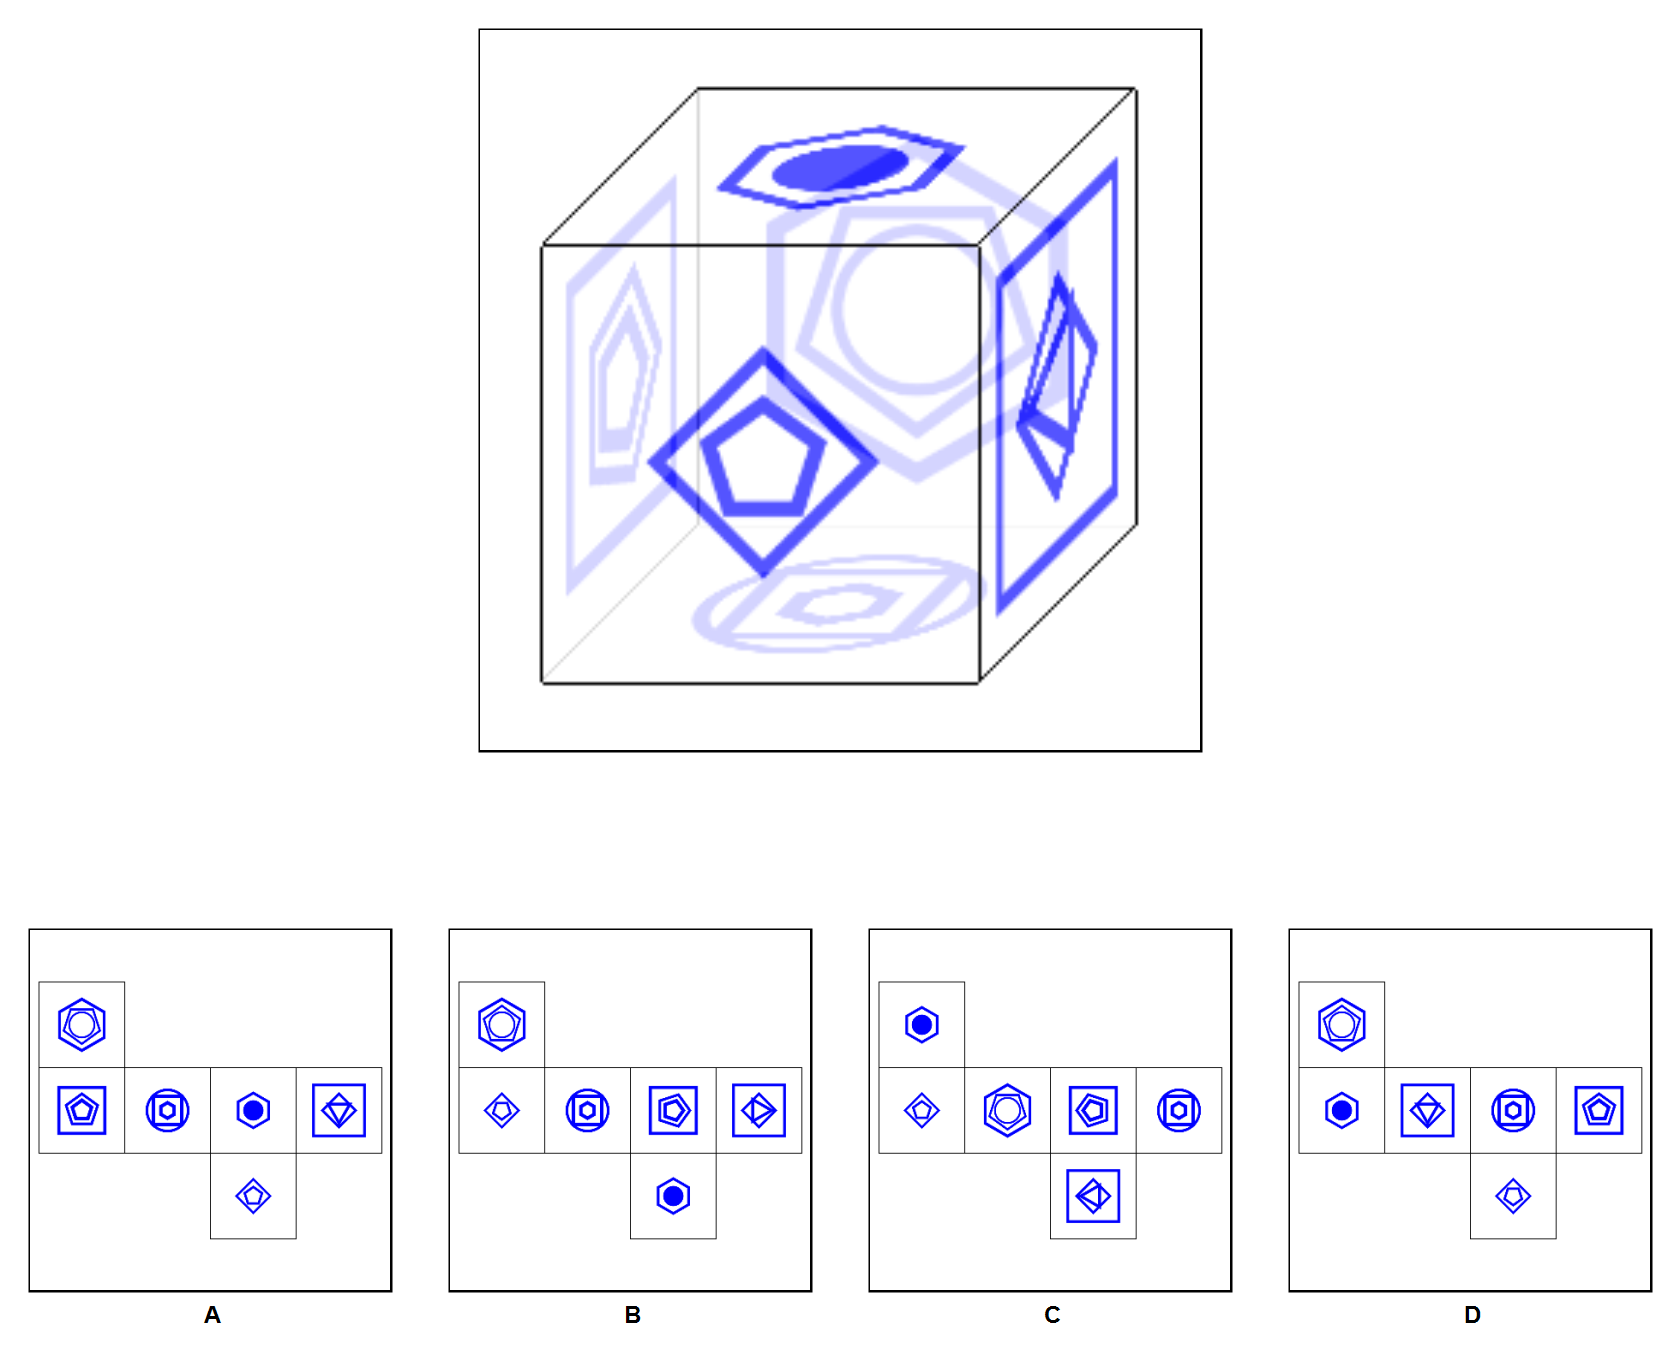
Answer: D